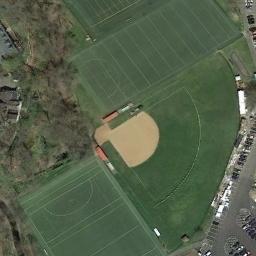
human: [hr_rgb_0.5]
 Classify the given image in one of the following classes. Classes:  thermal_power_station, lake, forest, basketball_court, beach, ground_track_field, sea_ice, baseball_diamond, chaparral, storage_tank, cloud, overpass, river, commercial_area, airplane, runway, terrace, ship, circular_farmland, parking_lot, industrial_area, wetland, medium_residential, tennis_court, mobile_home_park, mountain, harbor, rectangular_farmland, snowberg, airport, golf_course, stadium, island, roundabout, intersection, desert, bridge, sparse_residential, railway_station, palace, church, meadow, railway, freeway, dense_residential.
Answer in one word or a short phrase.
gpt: baseball_diamond